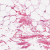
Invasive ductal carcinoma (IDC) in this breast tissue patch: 0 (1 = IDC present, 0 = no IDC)